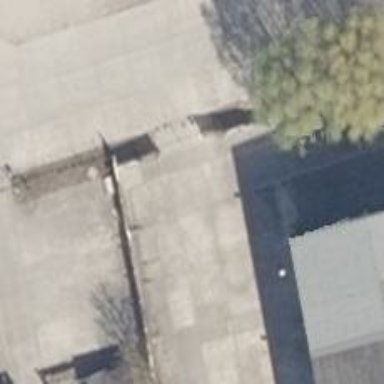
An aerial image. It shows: Concrete driveway serving as service road.